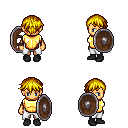
a pixel art fantasy rpg character, female body template, human, tanned skin, gold chest armor, white pants, blonde short bangs hairstyle, black shoes, shield, four views (front, back, left, right), 2x2 character sprite sheet, small pixel art, hard edges, no anti-aliasing